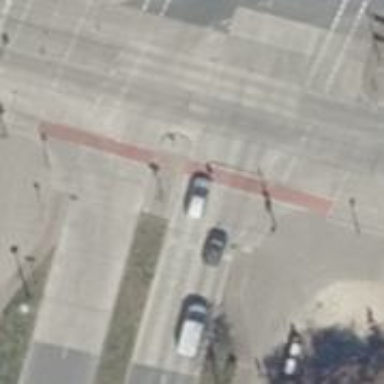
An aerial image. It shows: Road crossing with traffic signals.